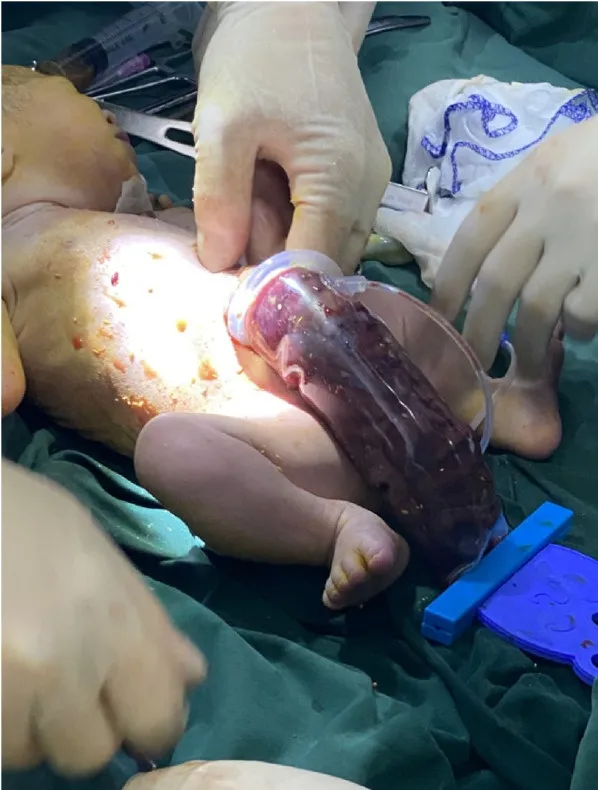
Silo bag placement delayed closure was performed.
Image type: medical_photograph (other_medical_photograph)